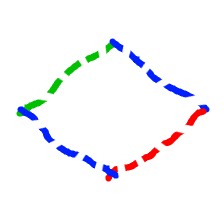
Shape: rhombus